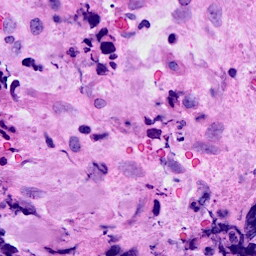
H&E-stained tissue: Breast